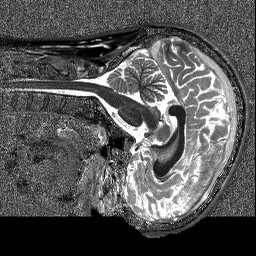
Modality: T1map
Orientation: sagittal
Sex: male